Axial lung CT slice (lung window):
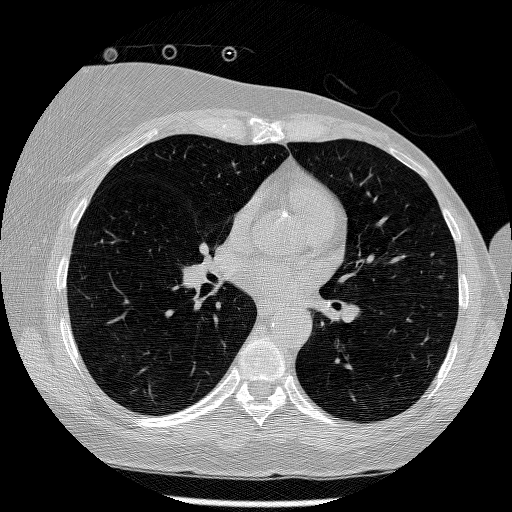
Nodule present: no